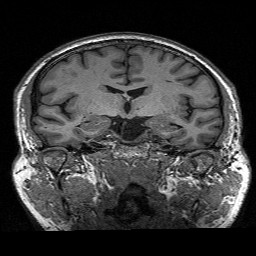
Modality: T1w
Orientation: sagittal
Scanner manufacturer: siemens
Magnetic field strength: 3 T